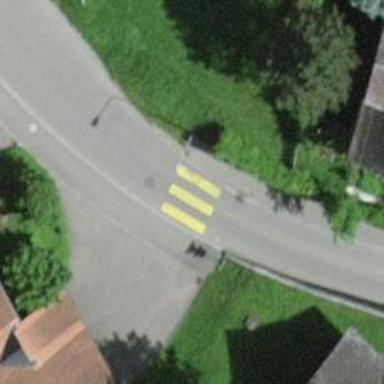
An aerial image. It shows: Uncontrolled road crossing.